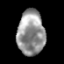
Tissue: prostate
Cell type: Epithelial cells
Senescence score: 0.2982
Nuclear area (px): 1195
Mean DAPI intensity: 149.863